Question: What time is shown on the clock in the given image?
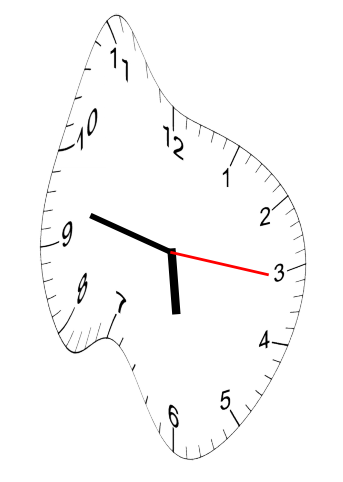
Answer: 05:47:16